Interaction volume radius: 10 \u00c5
Interaction volume height: 15 \u00c5
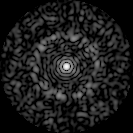
Disorder parameter: 0.816